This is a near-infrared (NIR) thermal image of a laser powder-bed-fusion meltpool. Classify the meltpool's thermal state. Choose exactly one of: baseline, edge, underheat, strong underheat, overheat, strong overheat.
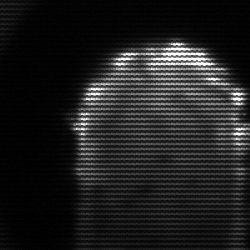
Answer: baseline